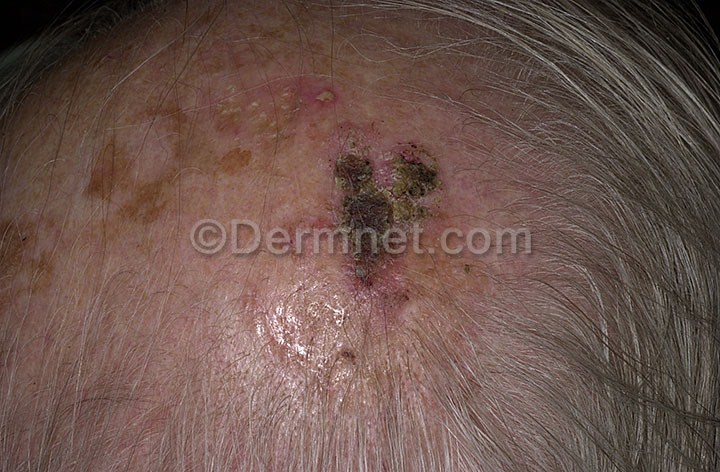
Disease: Actinic Keratosis Basal Cell Carcinoma and other Malignant Lesions